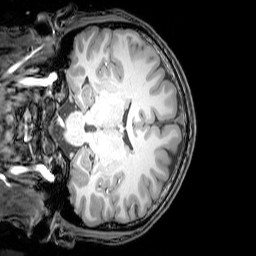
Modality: T1w
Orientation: coronal
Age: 22
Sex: male
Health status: healthy
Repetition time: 0.081 s
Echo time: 0.037 s